Field crop: tomato
Growth stage: 2
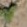
Species: solanum